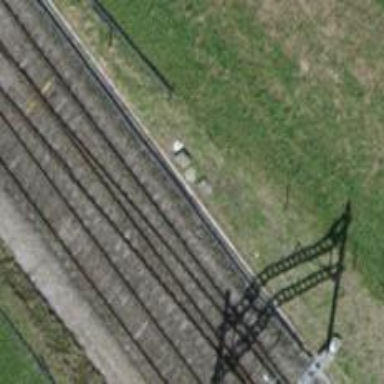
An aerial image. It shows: Single-track railway siding with electrified contact lines.